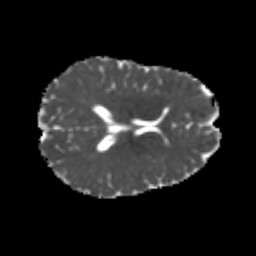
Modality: MD
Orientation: axial
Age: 21
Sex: female
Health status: healthy
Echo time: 0.074 s